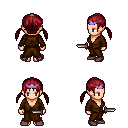
a pixel art fantasy rpg character, female body template, human, light skin, brown robe, magenta pants, brunette twin-tailed hairstyle, purple tiara, maroon shoes, dagger, four views (front, back, left, right), 2x2 character sprite sheet, small pixel art, hard edges, no anti-aliasing